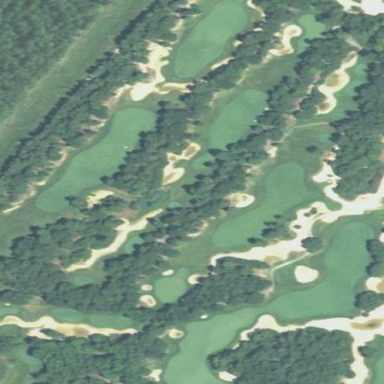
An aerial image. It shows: Scenic golf fairway.